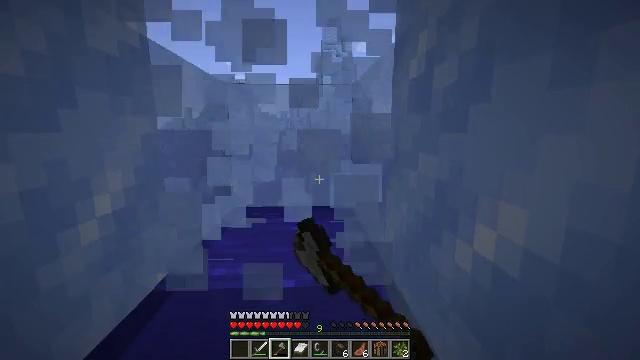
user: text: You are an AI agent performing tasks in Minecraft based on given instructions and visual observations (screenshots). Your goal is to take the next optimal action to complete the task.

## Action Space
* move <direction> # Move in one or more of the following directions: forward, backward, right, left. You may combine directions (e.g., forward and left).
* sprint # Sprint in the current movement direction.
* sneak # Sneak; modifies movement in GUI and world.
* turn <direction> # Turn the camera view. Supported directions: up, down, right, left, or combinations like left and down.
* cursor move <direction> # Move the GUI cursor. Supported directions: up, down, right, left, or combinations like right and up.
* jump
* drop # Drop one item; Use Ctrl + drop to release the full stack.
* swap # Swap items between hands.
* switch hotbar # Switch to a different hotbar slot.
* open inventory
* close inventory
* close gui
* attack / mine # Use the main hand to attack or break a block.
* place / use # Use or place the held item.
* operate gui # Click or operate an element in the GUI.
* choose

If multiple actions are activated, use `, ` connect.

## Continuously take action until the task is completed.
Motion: motion action
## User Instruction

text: Attack the ice to clear a path.
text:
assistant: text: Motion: attack / mine